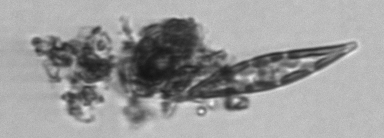
Label: Pleurosigma